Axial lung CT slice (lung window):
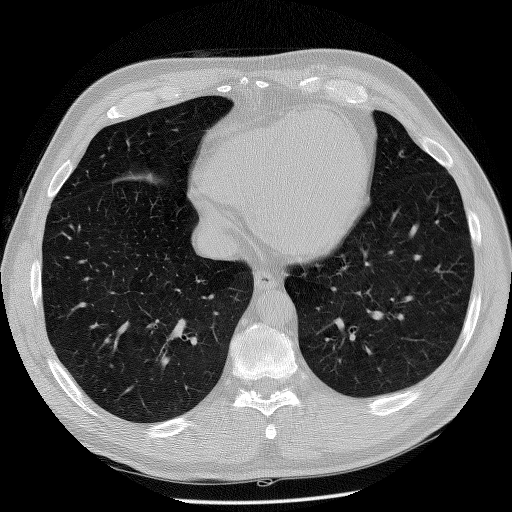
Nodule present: no